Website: home-depot
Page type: payment
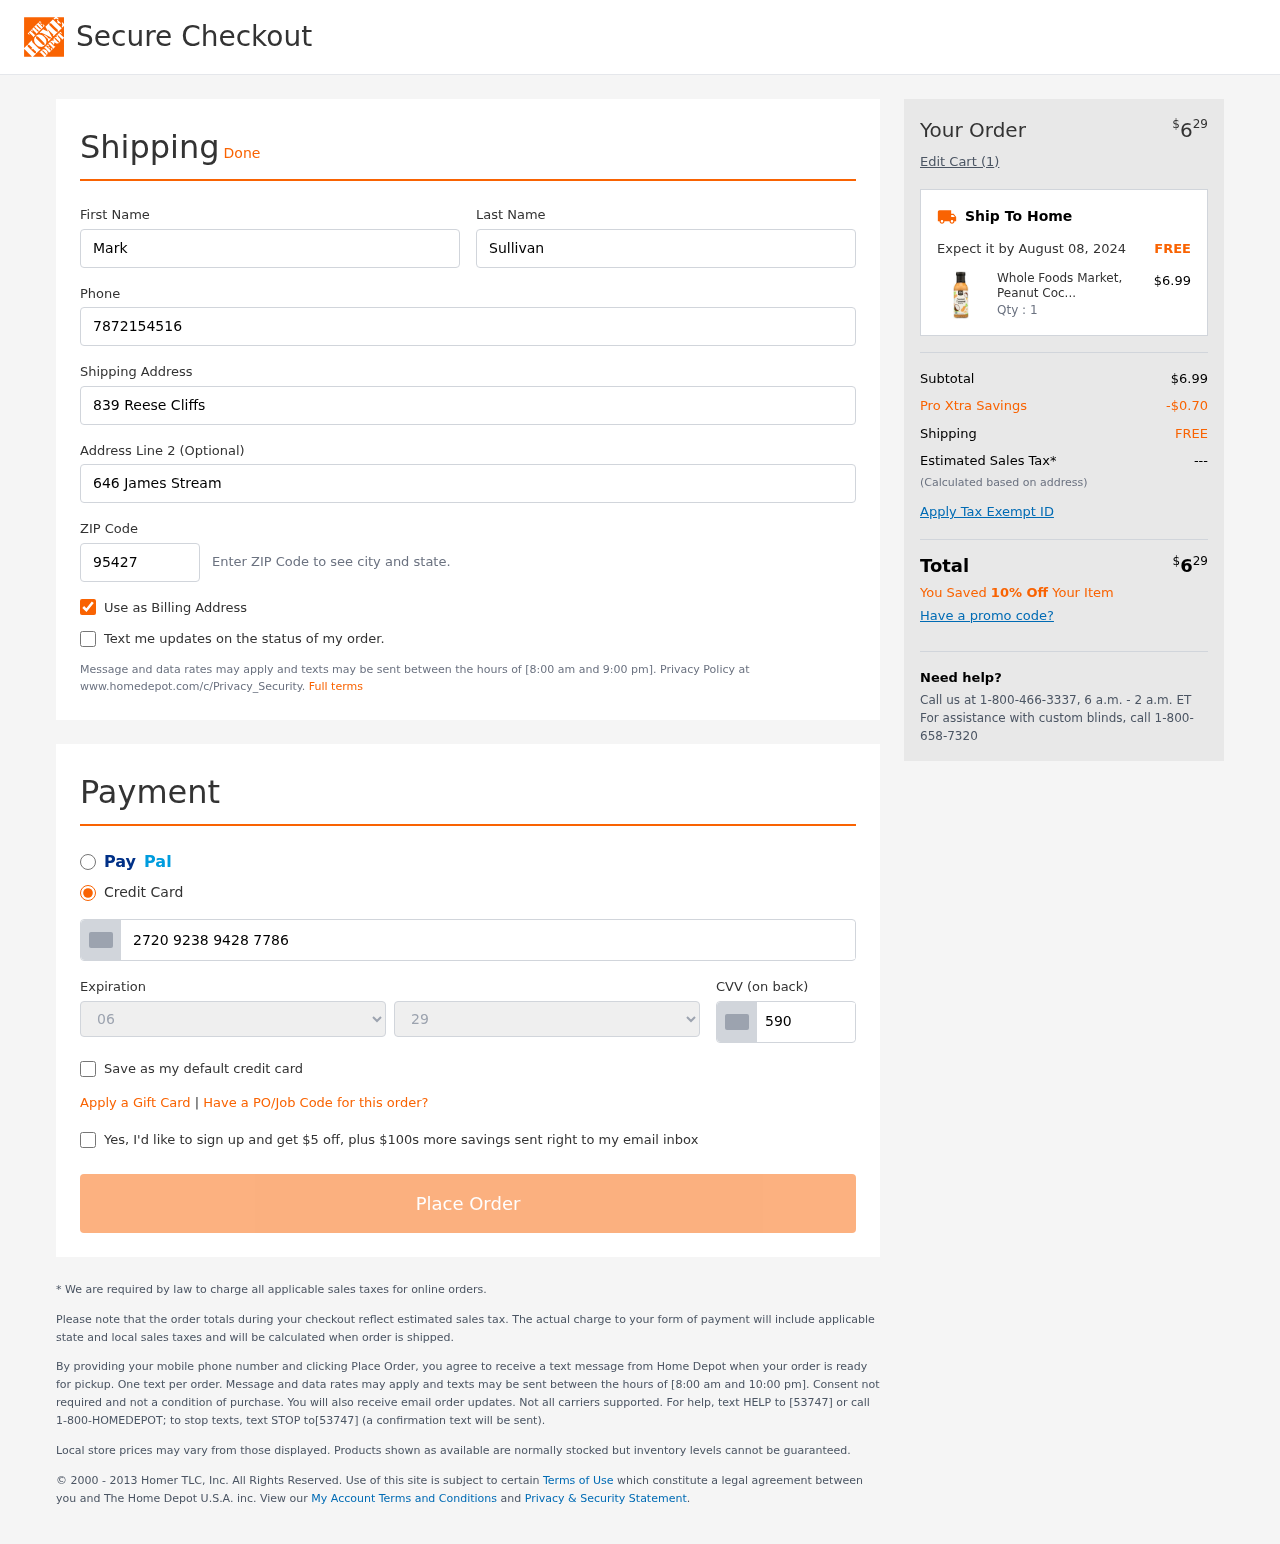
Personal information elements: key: PII_CARD_CVV
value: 590
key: PII_CARD_EXPIRY_MONTH
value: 06
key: PII_CARD_EXPIRY_YEAR
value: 29
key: PII_CARD_NUMBER
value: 2720 9238 9428 7786
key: PII_FIRSTNAME
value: Mark
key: PII_LASTNAME
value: Sullivan
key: PII_PHONE
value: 7872154516
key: PII_POSTCODE
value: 95427
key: PII_STREET
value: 839 Reese Cliffs
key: PII_STREET2
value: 646 James Stream
Product elements: key: PRODUCT1_NAME
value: Whole Foods Market, Peanut Coconut Sauce, 13.5 Ounce
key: PRODUCT1_PRICE
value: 6.99
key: PRODUCT1_QUANTITY
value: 1
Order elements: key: ORDER_TOTAL
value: $629
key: ORDER_NUM_ITEMS
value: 1
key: ORDER_DELIVERY_DATE
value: August 08, 2024
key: ORDER_SUBTOTAL
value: $6.99
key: ORDER_DISCOUNT
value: -$0.70
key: ORDER_SHIPPING_COST
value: FREE